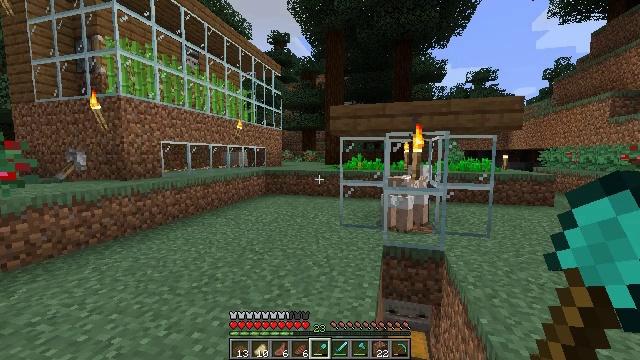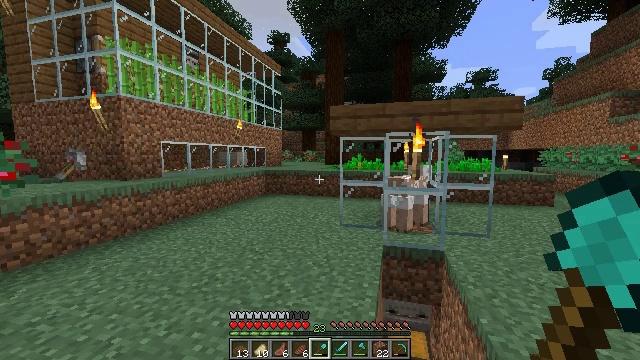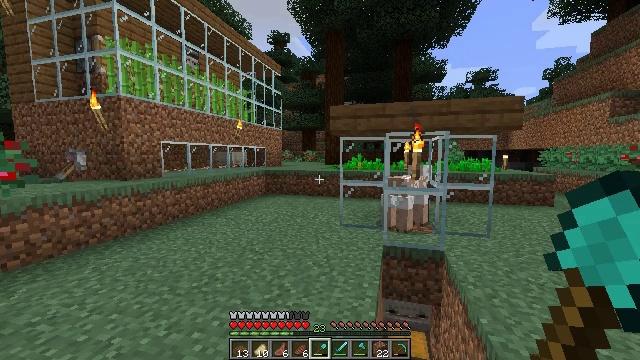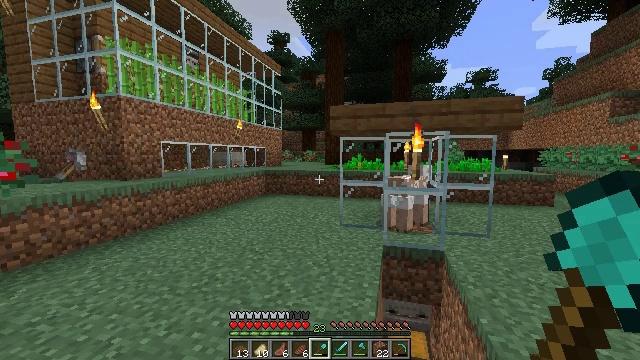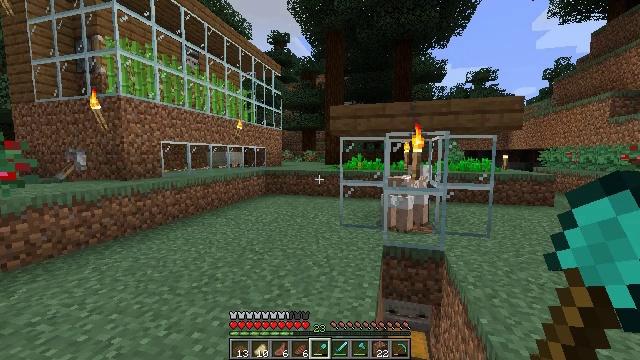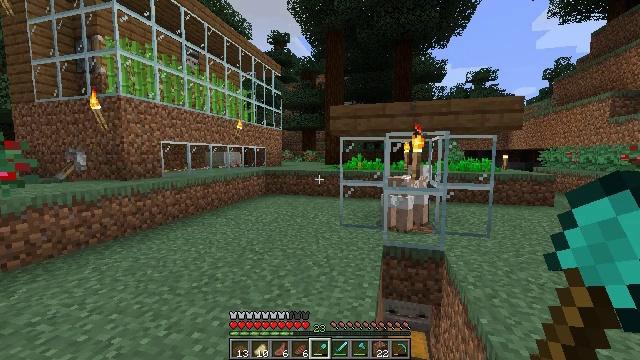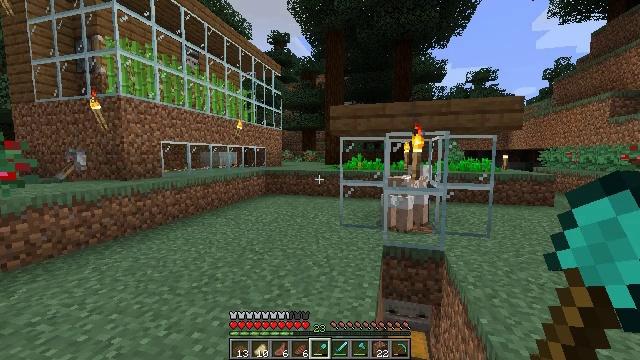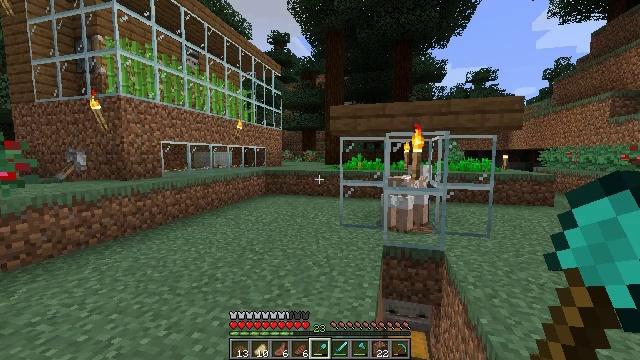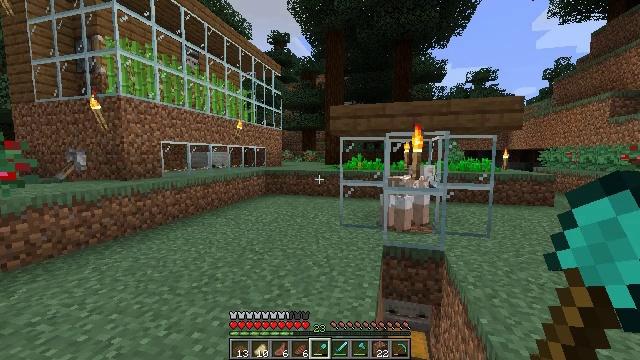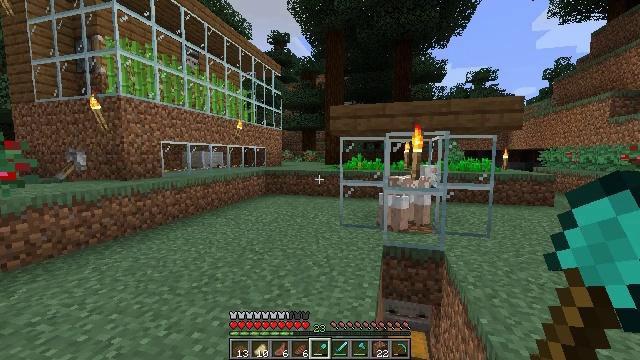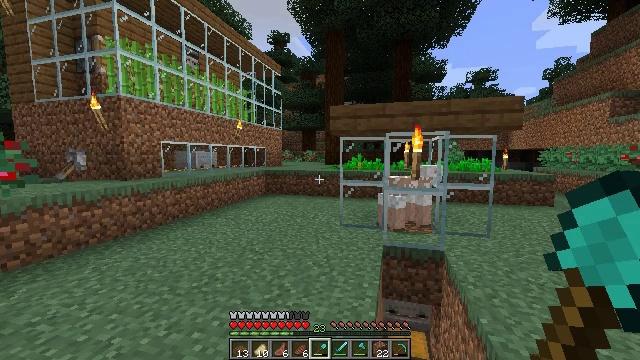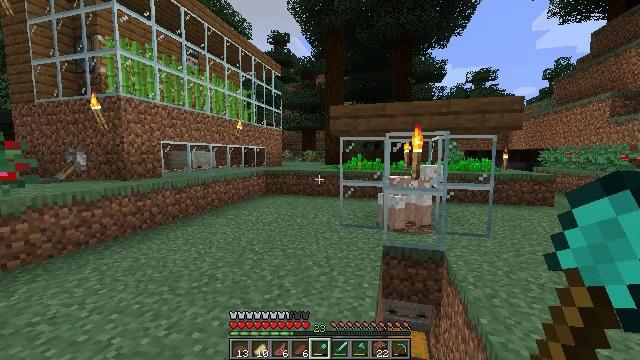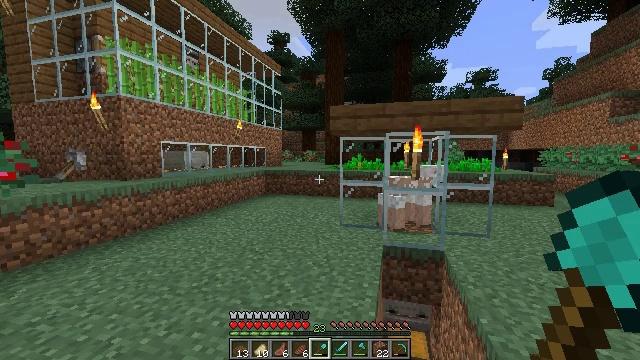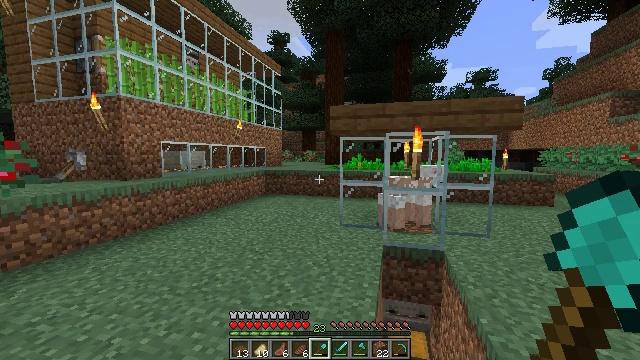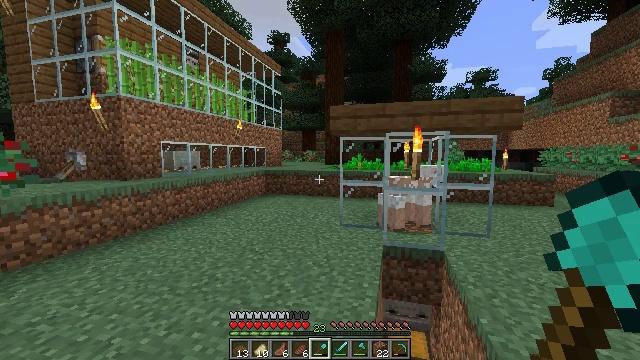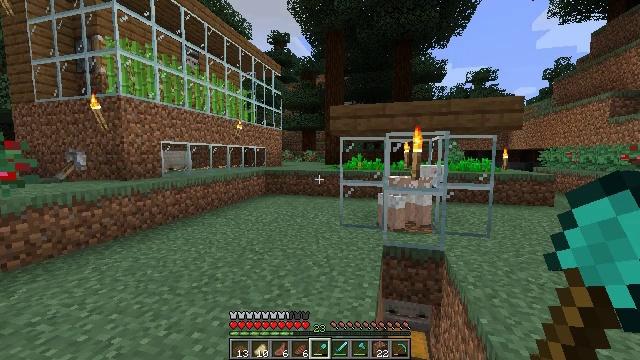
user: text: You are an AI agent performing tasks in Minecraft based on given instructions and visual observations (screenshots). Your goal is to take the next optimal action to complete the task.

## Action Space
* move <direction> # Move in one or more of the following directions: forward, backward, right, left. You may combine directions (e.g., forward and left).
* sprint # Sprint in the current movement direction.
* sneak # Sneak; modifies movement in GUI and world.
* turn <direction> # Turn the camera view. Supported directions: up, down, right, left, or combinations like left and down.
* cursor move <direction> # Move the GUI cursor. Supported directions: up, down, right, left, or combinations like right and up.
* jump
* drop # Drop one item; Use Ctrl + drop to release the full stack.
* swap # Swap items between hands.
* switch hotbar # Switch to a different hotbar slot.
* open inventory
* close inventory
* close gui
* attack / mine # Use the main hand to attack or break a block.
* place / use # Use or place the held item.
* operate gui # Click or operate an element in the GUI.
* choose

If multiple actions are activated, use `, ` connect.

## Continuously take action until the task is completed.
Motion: motion action
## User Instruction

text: Kill the cow.
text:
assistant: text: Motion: no_op
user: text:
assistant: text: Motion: no_op
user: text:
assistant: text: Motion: no_op
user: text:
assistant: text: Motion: no_op
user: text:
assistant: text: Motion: no_op
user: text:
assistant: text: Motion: no_op
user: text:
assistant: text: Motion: no_op
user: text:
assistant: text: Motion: no_op
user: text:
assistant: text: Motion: no_op
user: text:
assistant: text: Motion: no_op
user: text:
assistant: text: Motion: no_op
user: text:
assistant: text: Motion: no_op
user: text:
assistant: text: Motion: no_op
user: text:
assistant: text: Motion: no_op
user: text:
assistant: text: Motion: no_op
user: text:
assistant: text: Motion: no_op
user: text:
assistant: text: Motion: no_op
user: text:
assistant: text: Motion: no_op
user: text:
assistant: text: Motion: no_op
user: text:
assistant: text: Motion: no_op
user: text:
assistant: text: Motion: no_op
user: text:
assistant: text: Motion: no_op
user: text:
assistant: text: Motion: no_op
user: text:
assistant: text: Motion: no_op
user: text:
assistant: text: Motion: no_op
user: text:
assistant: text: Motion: no_op
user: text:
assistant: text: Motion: no_op
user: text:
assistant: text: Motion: no_op
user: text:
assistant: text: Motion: no_op
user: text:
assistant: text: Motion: no_op